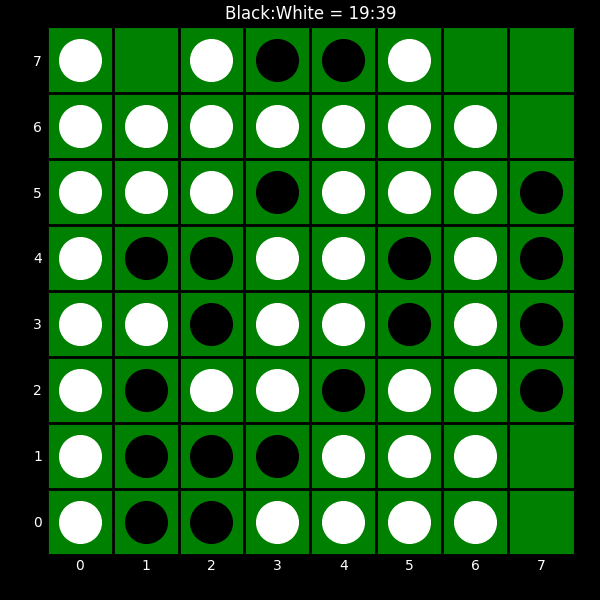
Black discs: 19
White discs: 39